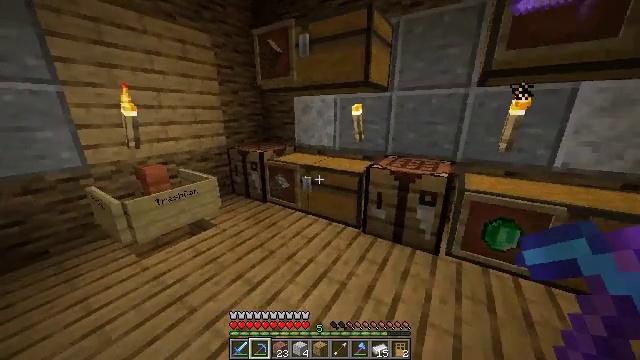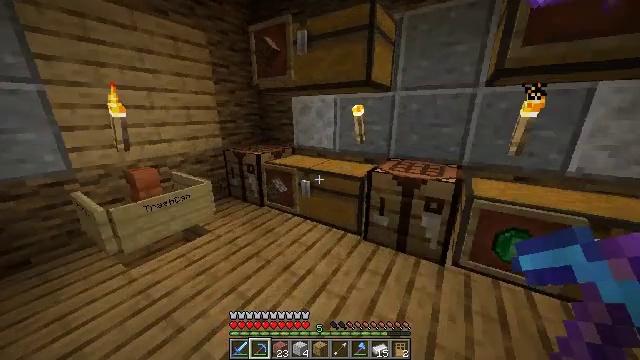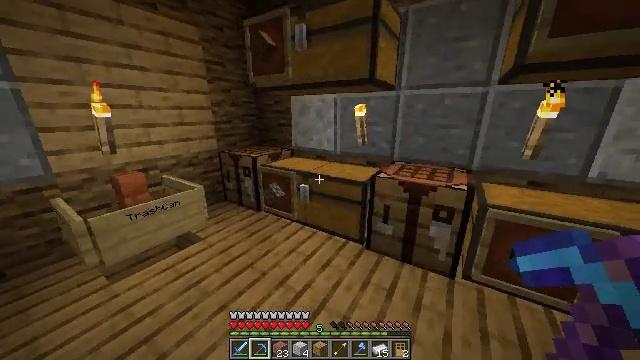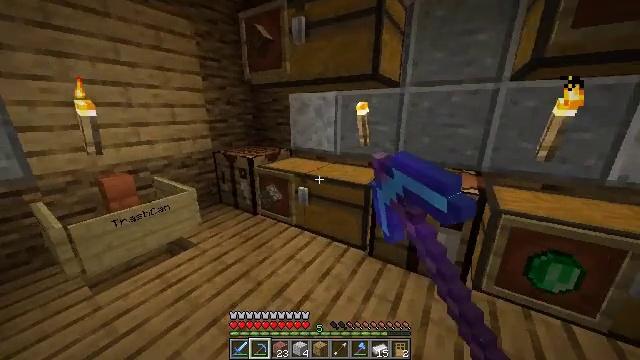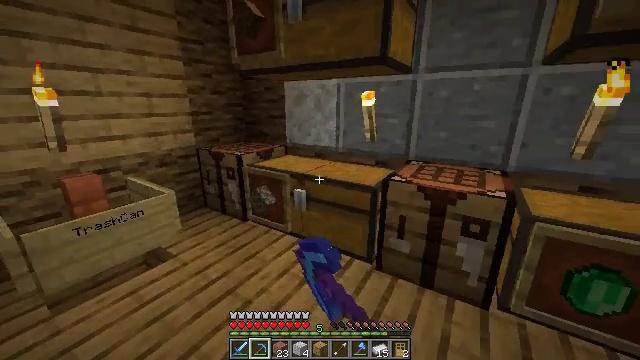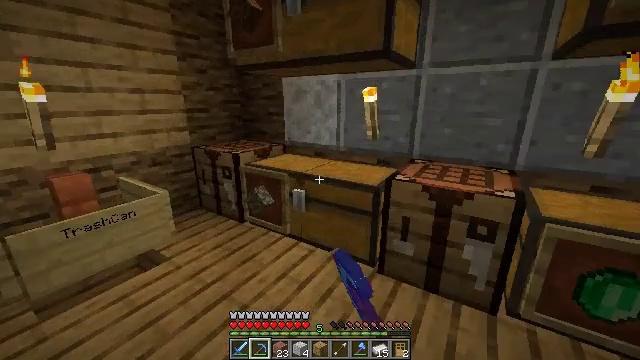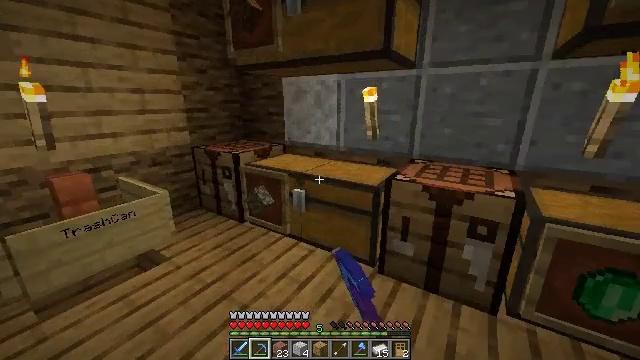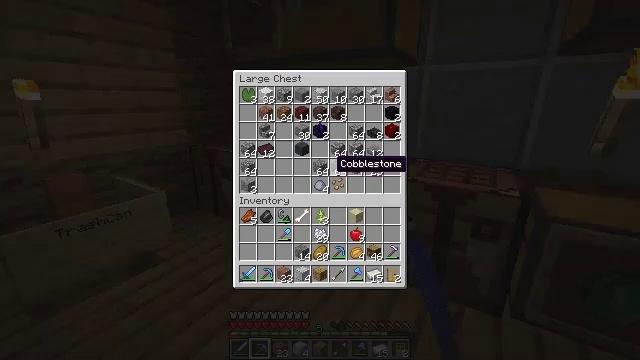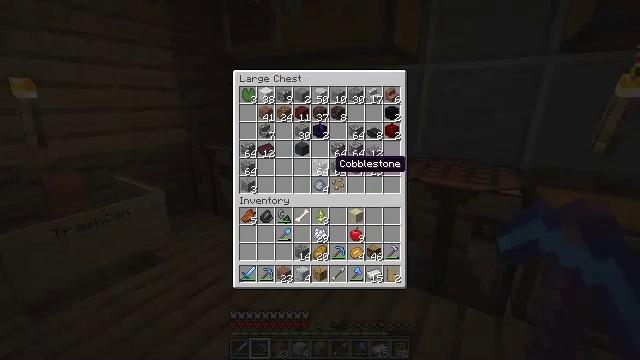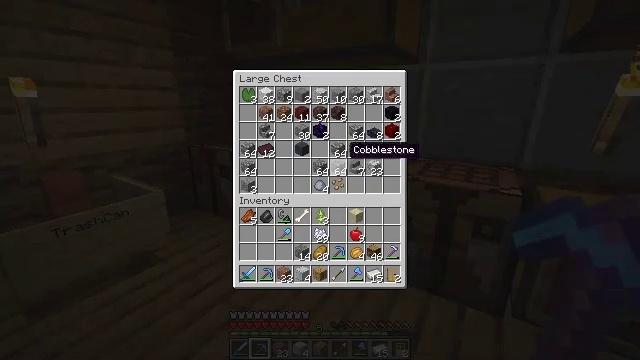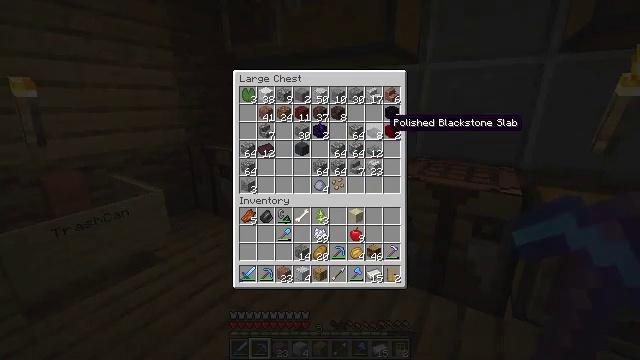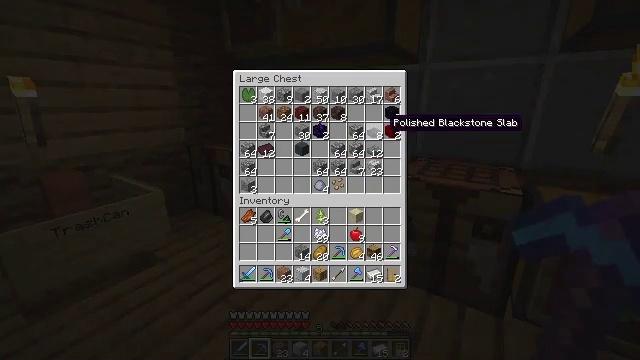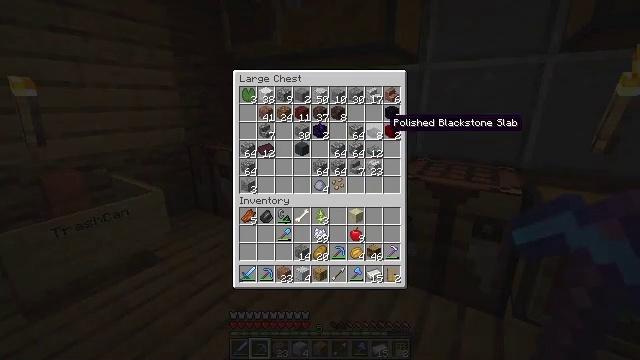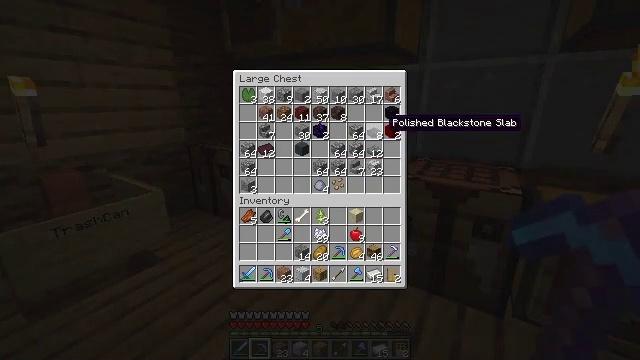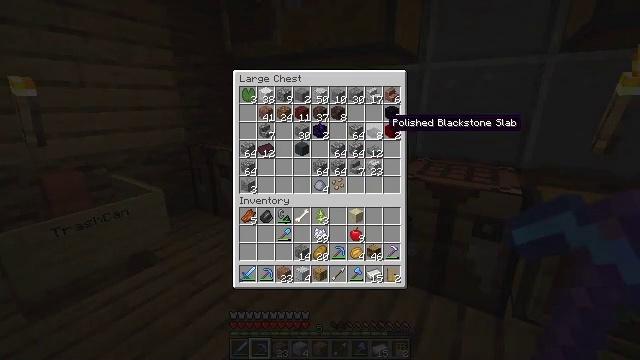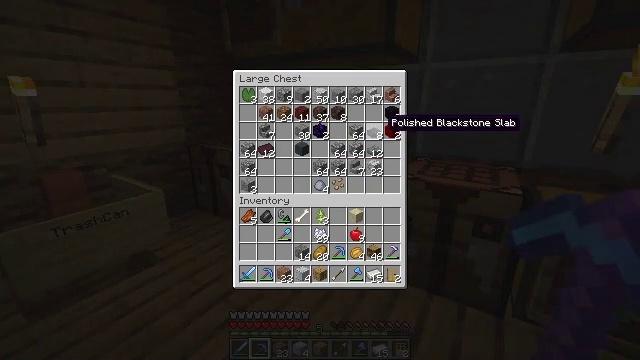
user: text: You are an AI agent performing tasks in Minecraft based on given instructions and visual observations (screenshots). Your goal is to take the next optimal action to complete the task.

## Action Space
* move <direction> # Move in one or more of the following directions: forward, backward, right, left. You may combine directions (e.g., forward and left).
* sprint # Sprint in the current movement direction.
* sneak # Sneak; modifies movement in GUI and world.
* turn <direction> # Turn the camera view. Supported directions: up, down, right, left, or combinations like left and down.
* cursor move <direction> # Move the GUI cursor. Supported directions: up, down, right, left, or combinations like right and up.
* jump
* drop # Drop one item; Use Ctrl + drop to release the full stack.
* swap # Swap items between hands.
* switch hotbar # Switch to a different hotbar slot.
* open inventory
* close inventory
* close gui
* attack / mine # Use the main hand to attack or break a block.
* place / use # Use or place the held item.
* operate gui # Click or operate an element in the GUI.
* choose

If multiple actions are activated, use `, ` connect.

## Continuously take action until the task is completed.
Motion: motion action
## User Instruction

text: Convert granite into polished granite at the crafting table.
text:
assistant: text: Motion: move forward
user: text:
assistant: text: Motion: use / place
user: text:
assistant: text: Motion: use / place
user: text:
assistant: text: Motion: use / place
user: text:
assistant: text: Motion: no_op
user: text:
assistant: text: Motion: no_op
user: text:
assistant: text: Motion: cursor move right and up
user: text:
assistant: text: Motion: no_op
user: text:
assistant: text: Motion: cursor move right and up
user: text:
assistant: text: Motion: cursor move right and up
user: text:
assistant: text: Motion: no_op
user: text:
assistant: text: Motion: no_op
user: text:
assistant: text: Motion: no_op
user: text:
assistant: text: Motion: no_op
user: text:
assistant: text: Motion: no_op
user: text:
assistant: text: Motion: cursor move left
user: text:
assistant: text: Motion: cursor move left and up
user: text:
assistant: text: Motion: sneak
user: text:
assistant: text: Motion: sneak
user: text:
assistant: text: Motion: sneak
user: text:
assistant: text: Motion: sneak, cursor move left and up
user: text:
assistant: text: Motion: sneak
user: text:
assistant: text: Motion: sneak
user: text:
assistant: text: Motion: sneak
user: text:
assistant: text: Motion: sneak
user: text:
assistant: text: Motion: sneak
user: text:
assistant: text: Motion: sneak
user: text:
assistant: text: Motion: sneak
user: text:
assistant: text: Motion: sneak, operate gui
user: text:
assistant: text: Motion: sneak, operate gui